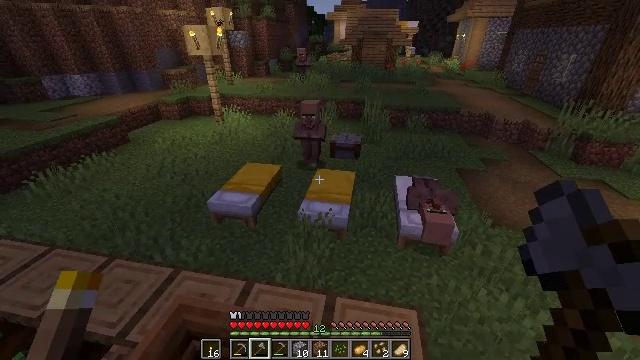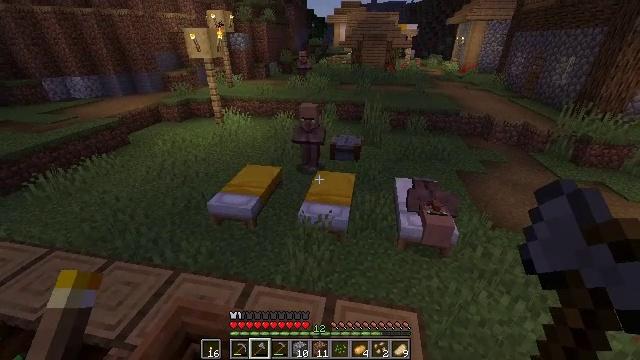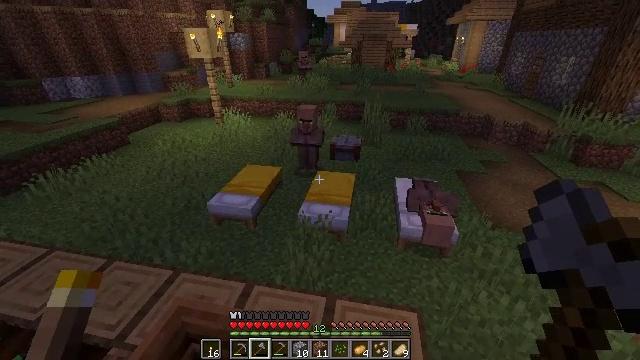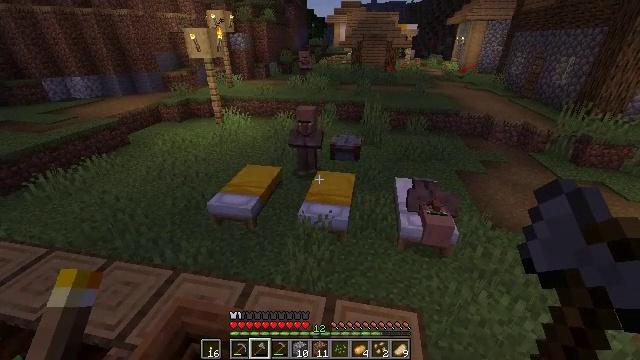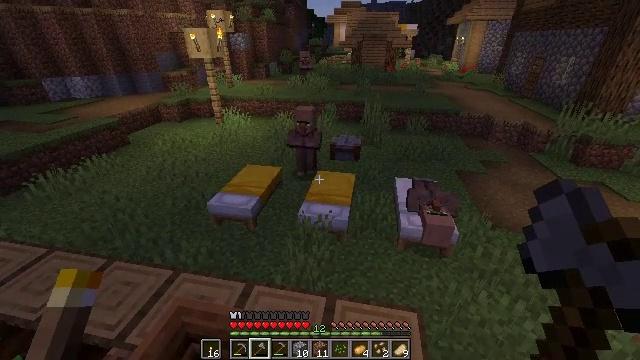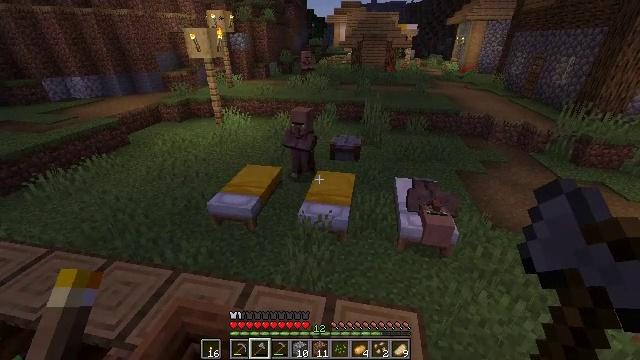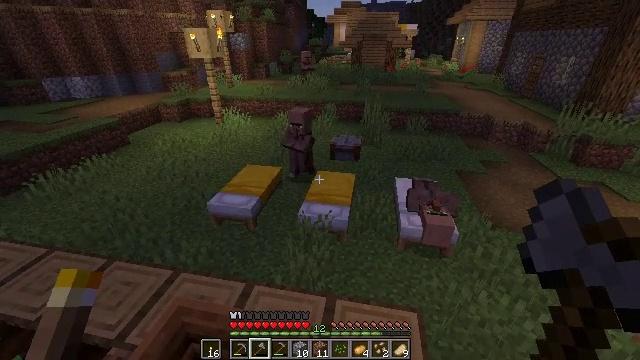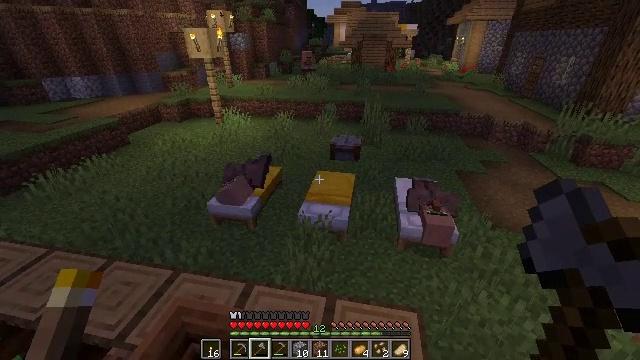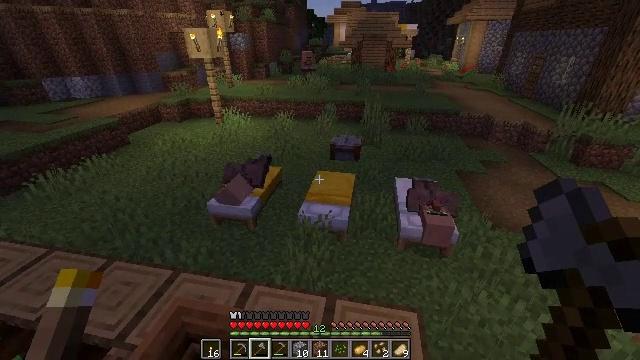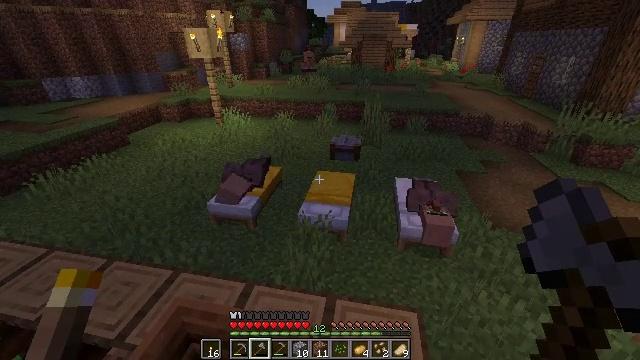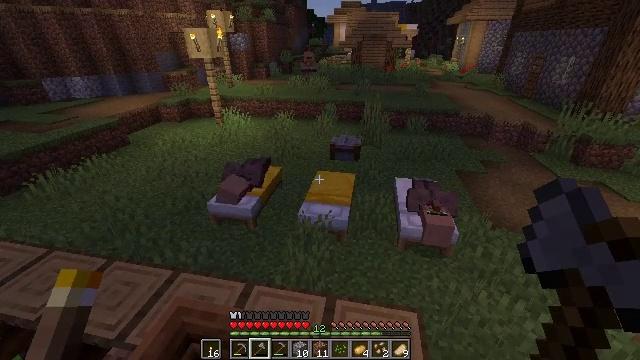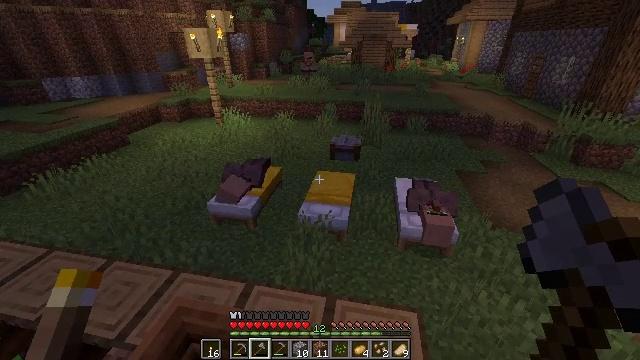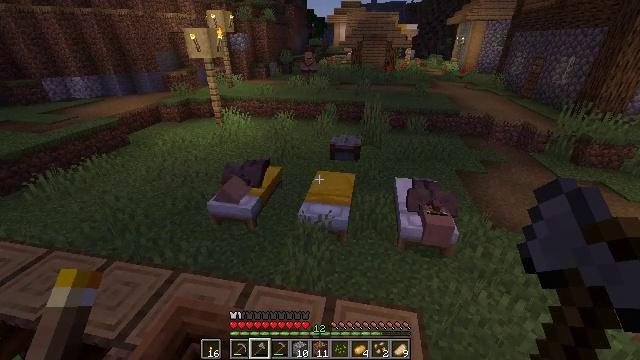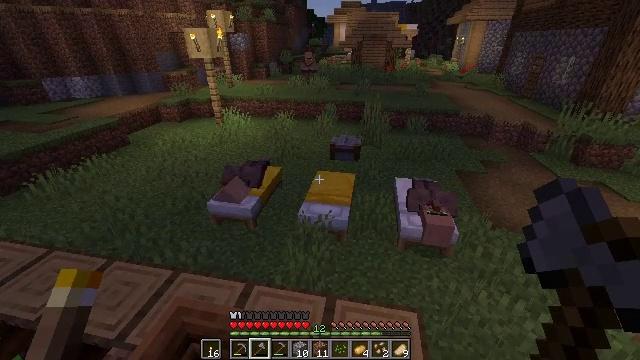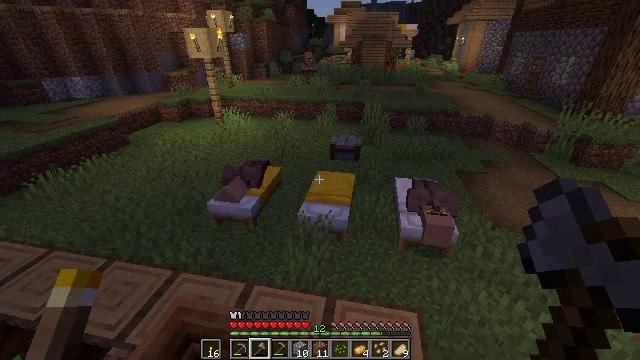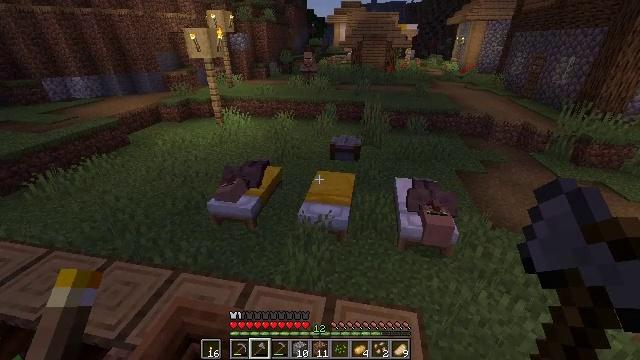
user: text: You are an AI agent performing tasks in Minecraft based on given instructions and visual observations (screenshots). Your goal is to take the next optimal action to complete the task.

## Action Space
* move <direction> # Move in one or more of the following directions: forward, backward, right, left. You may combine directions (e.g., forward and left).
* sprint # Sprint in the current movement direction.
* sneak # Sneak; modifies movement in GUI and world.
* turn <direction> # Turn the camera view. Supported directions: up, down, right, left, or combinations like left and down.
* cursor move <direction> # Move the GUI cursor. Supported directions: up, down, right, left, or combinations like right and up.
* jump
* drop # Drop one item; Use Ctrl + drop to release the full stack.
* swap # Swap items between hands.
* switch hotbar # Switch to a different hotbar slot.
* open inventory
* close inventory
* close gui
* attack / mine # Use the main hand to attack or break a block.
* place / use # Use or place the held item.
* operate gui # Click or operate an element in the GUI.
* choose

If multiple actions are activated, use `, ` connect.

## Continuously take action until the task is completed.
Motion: motion action
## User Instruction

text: Reclaim the grass path segment.
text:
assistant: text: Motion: no_op
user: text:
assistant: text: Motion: no_op
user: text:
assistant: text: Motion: no_op
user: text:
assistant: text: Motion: no_op
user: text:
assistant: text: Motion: no_op
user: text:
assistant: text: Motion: no_op
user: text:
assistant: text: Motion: no_op
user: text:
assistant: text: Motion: no_op
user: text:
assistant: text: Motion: no_op
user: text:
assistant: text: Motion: no_op
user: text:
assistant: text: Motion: no_op
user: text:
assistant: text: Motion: no_op
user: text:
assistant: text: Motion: no_op
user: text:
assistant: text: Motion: no_op
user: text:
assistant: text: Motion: no_op
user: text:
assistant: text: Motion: no_op
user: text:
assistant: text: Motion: no_op
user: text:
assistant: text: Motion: no_op
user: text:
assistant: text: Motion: no_op
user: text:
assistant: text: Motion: no_op
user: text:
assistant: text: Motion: no_op
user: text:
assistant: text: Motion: no_op
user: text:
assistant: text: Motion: no_op
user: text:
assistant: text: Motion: no_op
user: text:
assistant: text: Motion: turn right and up
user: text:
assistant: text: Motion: turn right and up
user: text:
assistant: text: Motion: turn right and up
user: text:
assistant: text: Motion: turn right
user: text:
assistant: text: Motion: turn right
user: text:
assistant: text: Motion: no_op